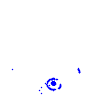
Particle: electron